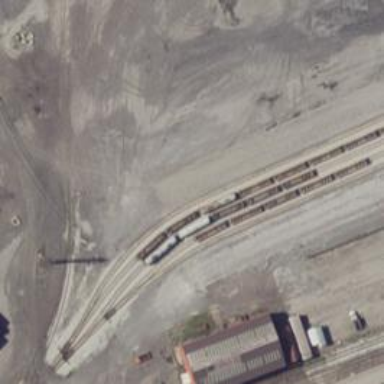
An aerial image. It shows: Railway spur service.